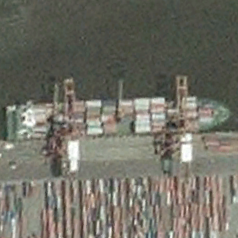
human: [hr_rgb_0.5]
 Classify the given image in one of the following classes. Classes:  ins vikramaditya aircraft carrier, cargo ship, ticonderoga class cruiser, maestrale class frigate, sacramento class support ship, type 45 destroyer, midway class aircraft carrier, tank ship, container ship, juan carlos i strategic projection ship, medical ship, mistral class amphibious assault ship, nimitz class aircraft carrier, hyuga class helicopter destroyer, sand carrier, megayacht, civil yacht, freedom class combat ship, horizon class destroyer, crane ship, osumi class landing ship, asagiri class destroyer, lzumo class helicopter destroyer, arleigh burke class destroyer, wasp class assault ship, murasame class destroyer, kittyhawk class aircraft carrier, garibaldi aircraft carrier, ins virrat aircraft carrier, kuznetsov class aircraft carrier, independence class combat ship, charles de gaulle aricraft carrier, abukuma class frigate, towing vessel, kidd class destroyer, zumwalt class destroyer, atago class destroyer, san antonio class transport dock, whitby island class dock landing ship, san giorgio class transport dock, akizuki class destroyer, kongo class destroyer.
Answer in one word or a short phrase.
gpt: Container ship